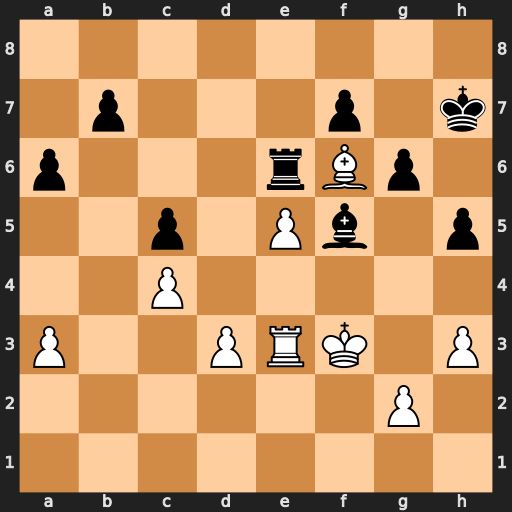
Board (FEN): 8/1p3p1k/p3rBp1/2p1Pb1p/2P5/P2PRK1P/6P1/8
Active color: w
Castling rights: -
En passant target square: -
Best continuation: g4 Bxg4+ hxg4